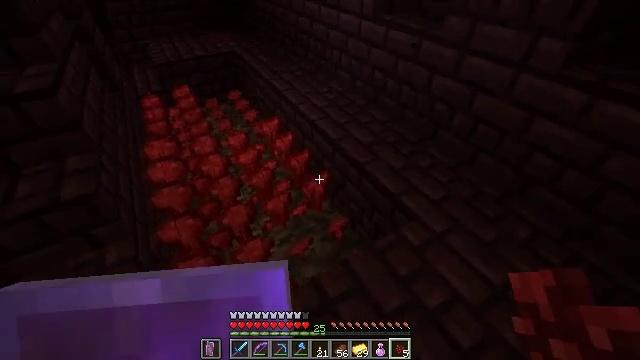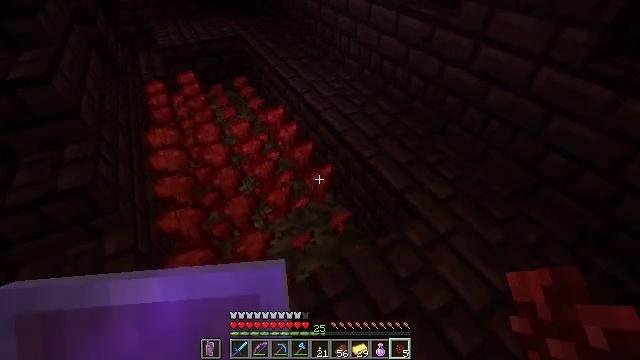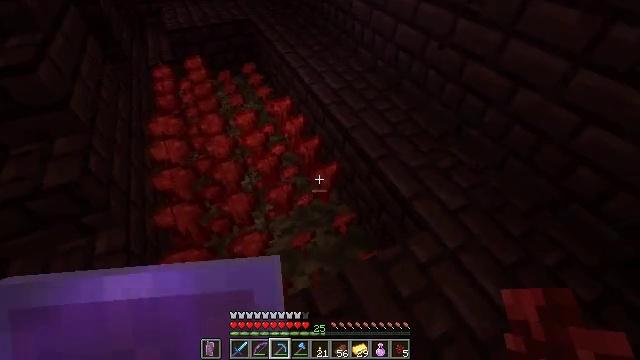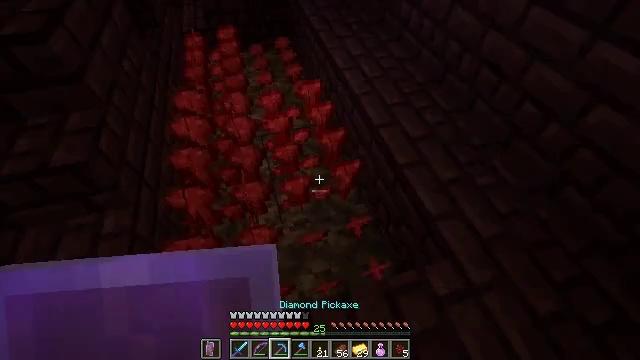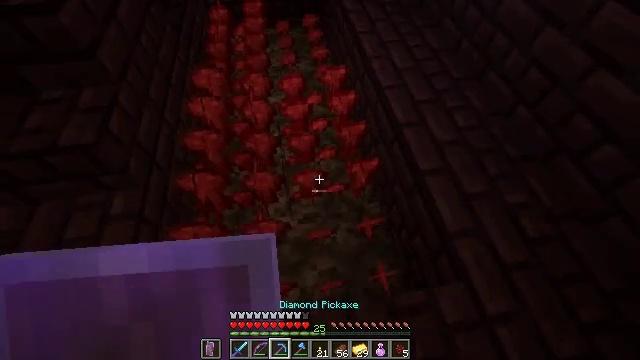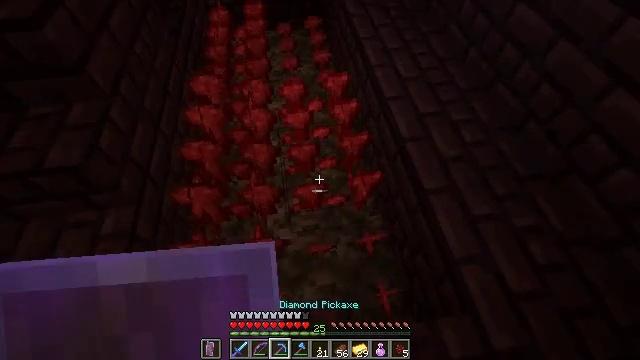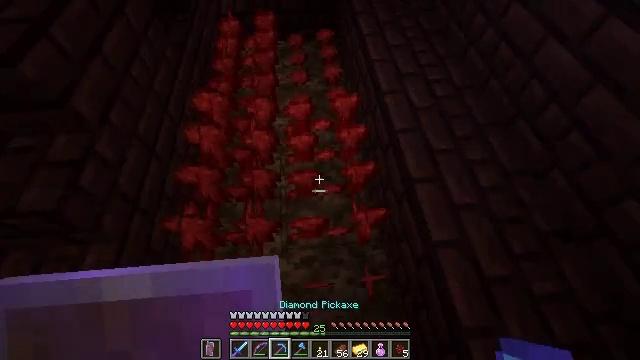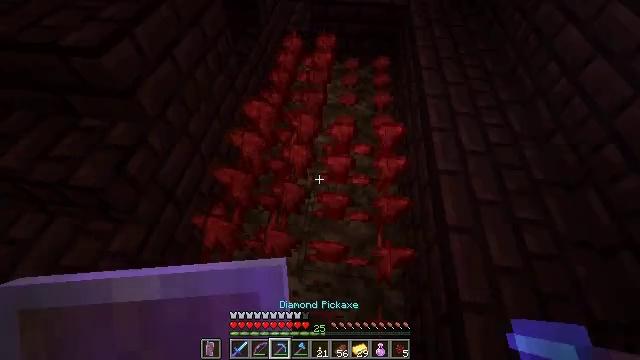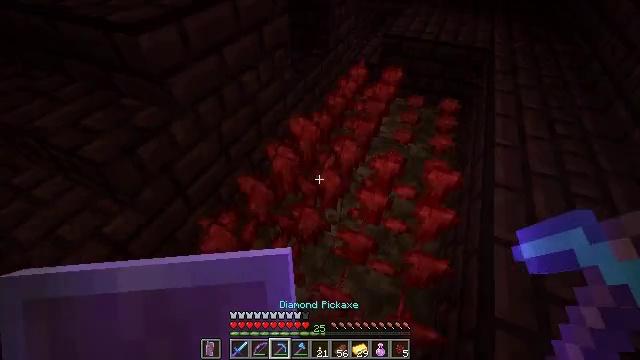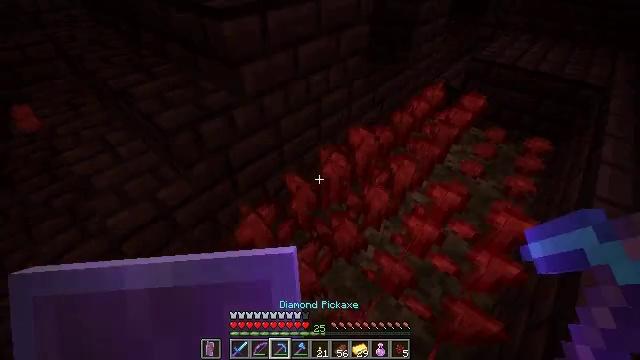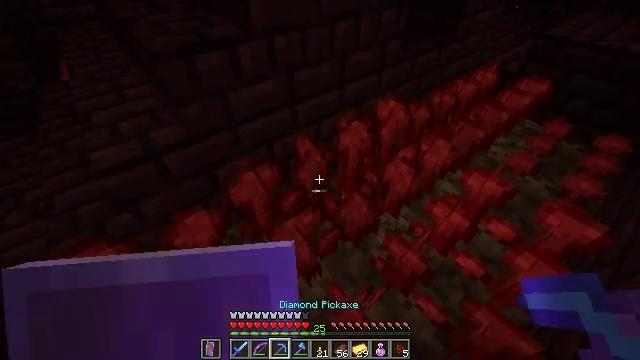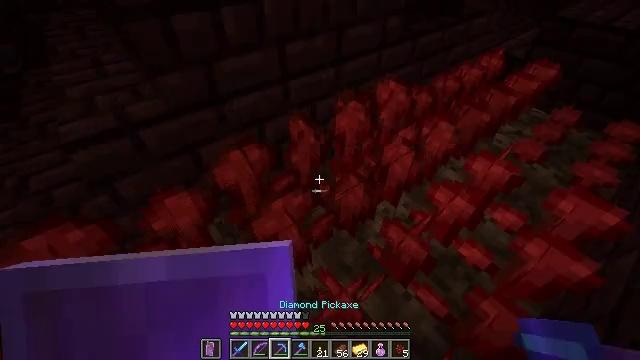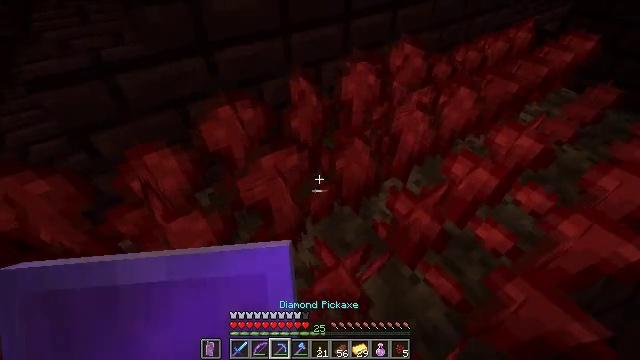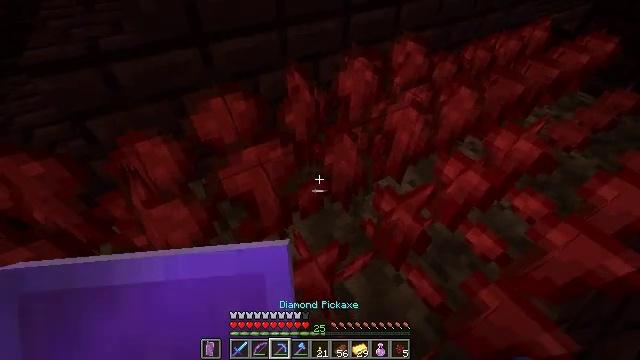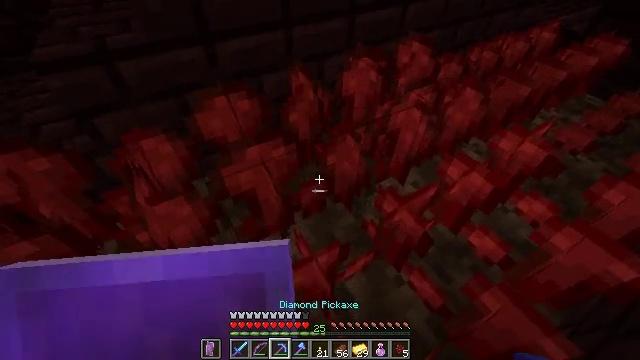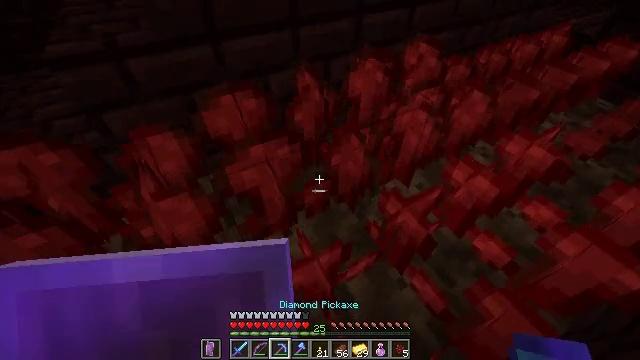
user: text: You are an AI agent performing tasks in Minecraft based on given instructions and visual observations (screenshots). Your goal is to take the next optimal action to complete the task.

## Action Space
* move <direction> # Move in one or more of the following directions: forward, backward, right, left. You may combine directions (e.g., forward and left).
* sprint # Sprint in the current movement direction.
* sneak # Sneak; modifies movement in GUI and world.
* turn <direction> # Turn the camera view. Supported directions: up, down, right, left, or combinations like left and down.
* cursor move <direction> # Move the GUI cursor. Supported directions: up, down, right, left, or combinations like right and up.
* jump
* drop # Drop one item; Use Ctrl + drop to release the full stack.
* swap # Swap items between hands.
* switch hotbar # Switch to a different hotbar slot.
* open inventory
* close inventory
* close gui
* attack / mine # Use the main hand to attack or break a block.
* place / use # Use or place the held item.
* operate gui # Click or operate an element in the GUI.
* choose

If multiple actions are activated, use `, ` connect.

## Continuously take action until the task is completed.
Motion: motion action
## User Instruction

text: Retrieve nether wart from the ground.
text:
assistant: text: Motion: move forward, turn left and down
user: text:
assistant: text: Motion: move forward, turn left and down, switch to hotbar 3
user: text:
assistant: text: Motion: move forward, turn left and down, switch to hotbar 3
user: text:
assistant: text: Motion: move forward, turn left and down
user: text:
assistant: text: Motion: move forward
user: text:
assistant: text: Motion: move forward and move right, turn left
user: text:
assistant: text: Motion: move forward and move right, turn left and up
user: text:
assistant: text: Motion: move forward and move right, turn left and up
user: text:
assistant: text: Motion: move forward and move right, turn left and up
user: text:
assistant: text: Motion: move forward and move right, turn left and down
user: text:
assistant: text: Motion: move right
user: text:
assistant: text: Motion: move right, turn left and down
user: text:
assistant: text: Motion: turn left
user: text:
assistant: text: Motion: turn left
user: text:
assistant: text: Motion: turn left
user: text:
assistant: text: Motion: turn left and up
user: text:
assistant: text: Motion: turn left and up
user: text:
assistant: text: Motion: turn left and up
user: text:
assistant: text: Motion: no_op
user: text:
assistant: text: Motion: move back
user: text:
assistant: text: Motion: move back
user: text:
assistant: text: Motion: move back, jump
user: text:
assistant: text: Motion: move back, turn left and down, jump
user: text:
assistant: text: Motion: move back, turn left and down, jump
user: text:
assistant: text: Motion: move back, turn left and down, jump
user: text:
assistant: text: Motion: move back, turn up
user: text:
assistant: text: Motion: move back and move left
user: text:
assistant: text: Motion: move back and move left
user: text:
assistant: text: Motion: move back and move left, turn right
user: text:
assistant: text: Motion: move back and move left